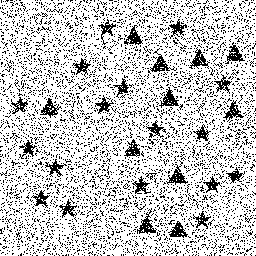
Squares: 0
Triangles: 11
Stars: 17
Total shapes: 28